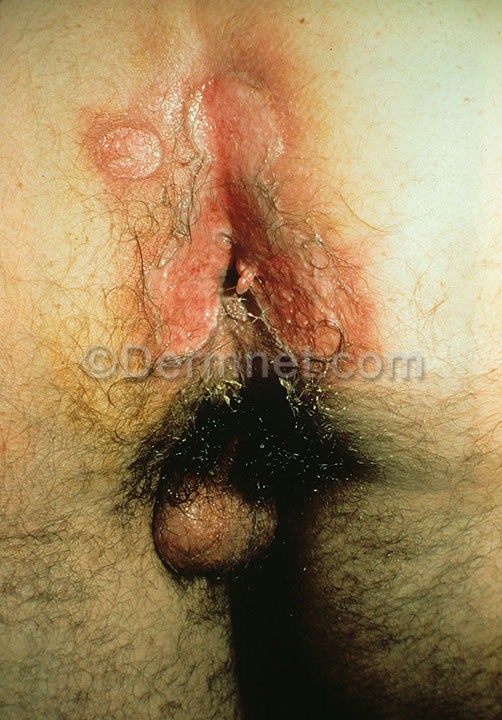
Disease: Herpes HPV and other STDs Photos